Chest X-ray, PA view. Patient: 31 years old, sex M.
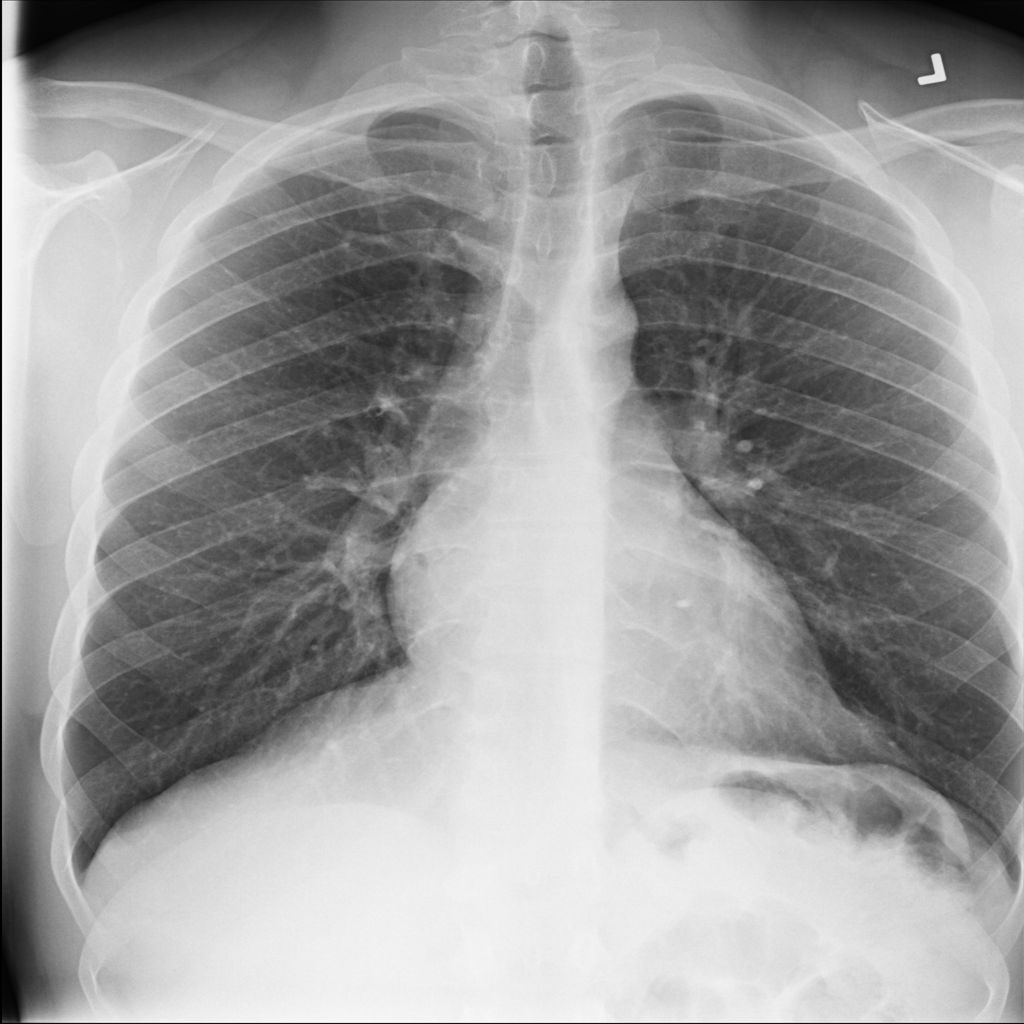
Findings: No Finding